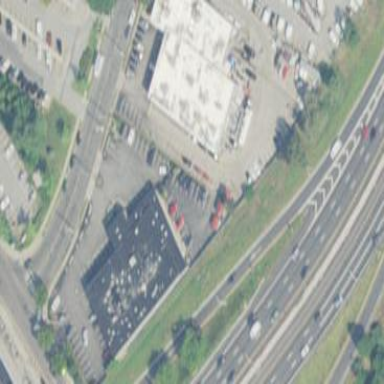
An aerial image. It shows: Retail area.